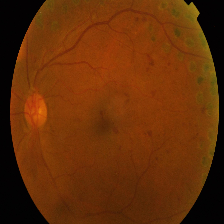
Diabetic retinopathy grade: Proliferative DR